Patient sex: M
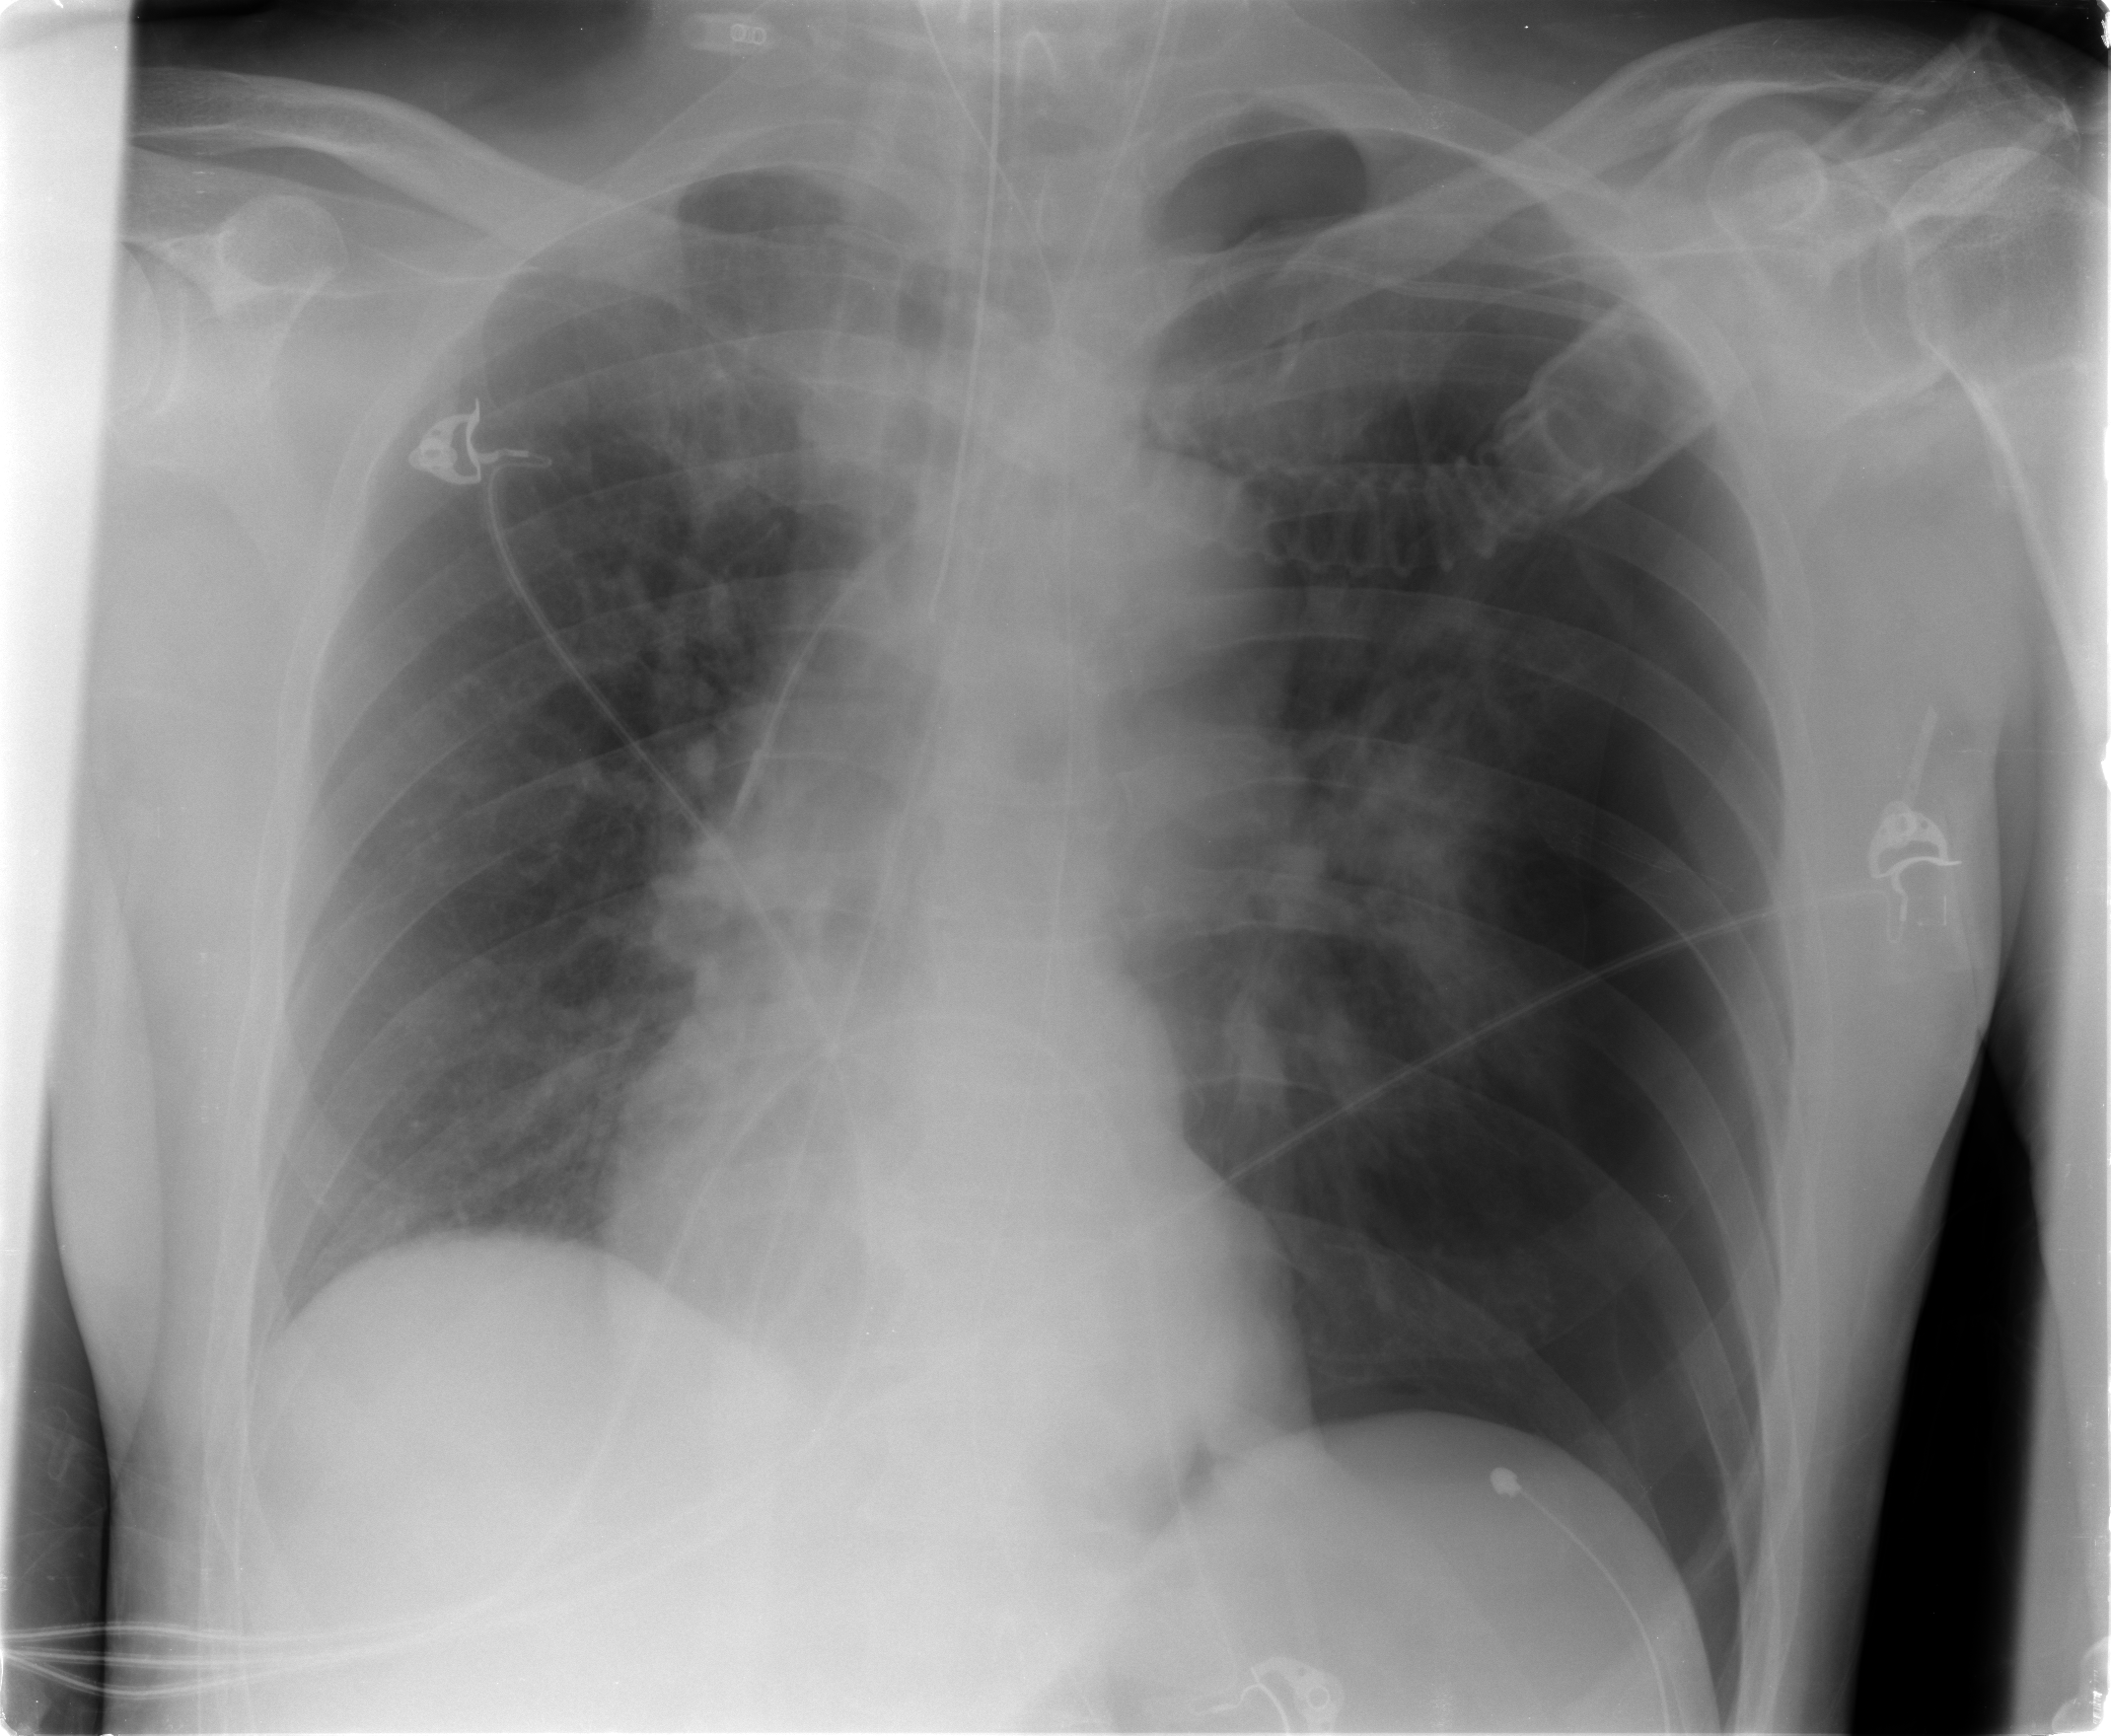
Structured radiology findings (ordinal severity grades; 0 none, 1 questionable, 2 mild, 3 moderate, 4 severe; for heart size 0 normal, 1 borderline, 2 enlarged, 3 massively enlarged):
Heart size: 0
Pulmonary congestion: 2
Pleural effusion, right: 0
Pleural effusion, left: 0
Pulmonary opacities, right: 0
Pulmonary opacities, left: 0
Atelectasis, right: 2
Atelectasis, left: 3